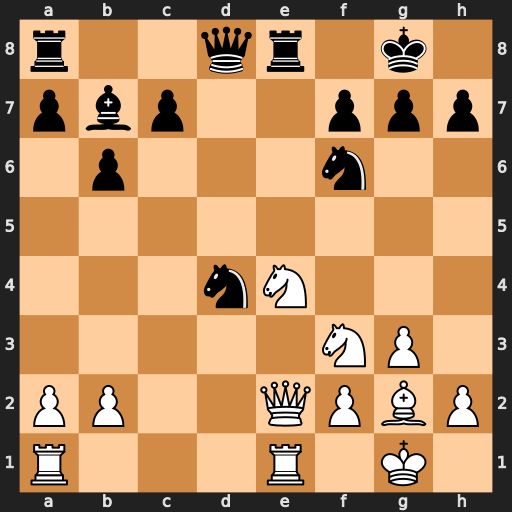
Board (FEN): r2qr1k1/pbp2ppp/1p3n2/8/3nN3/5NP1/PP2QPBP/R3R1K1
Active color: w
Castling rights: -
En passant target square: -
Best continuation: Nxf6+ gxf6 Qxe8+ Qxe8 Rxe8+ Rxe8 Nxd4